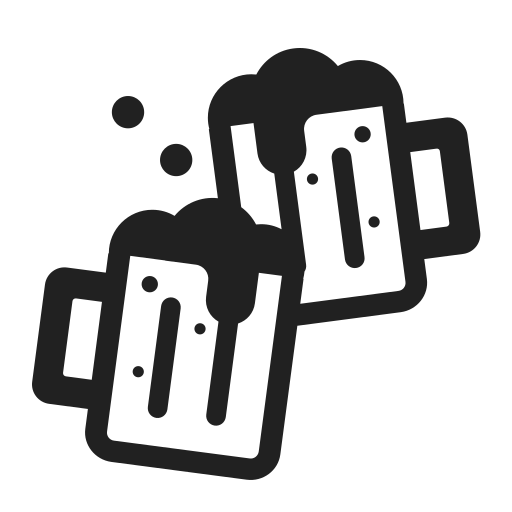
clinking beer mugs high contrast